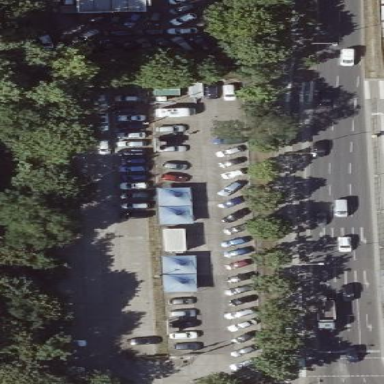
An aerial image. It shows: Retail area with fence. The shop specializes in cars.